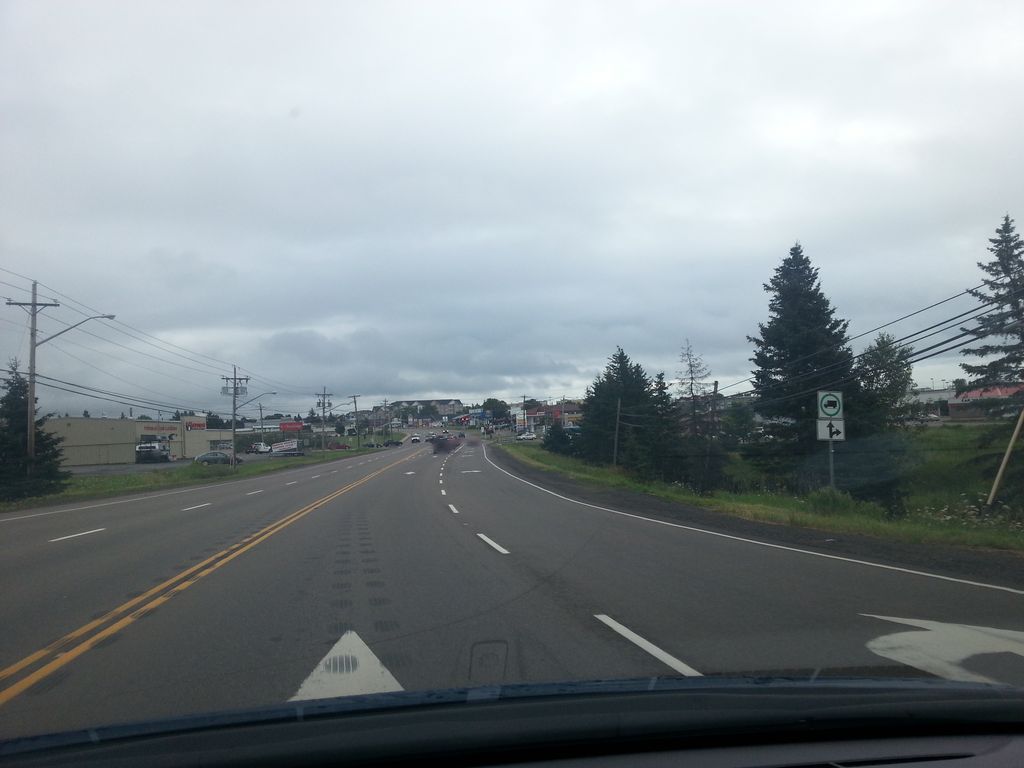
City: charlottetown